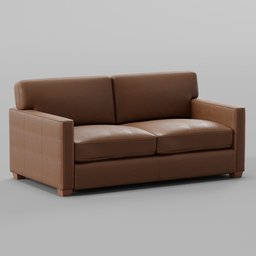
Label: furniture